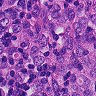
Metastatic tissue present: yes